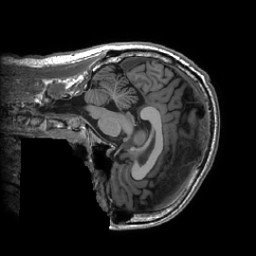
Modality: T1w
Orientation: sagittal
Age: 37
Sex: male
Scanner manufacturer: ge
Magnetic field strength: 3 T
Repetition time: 0.007348 s
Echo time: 0.003036 s